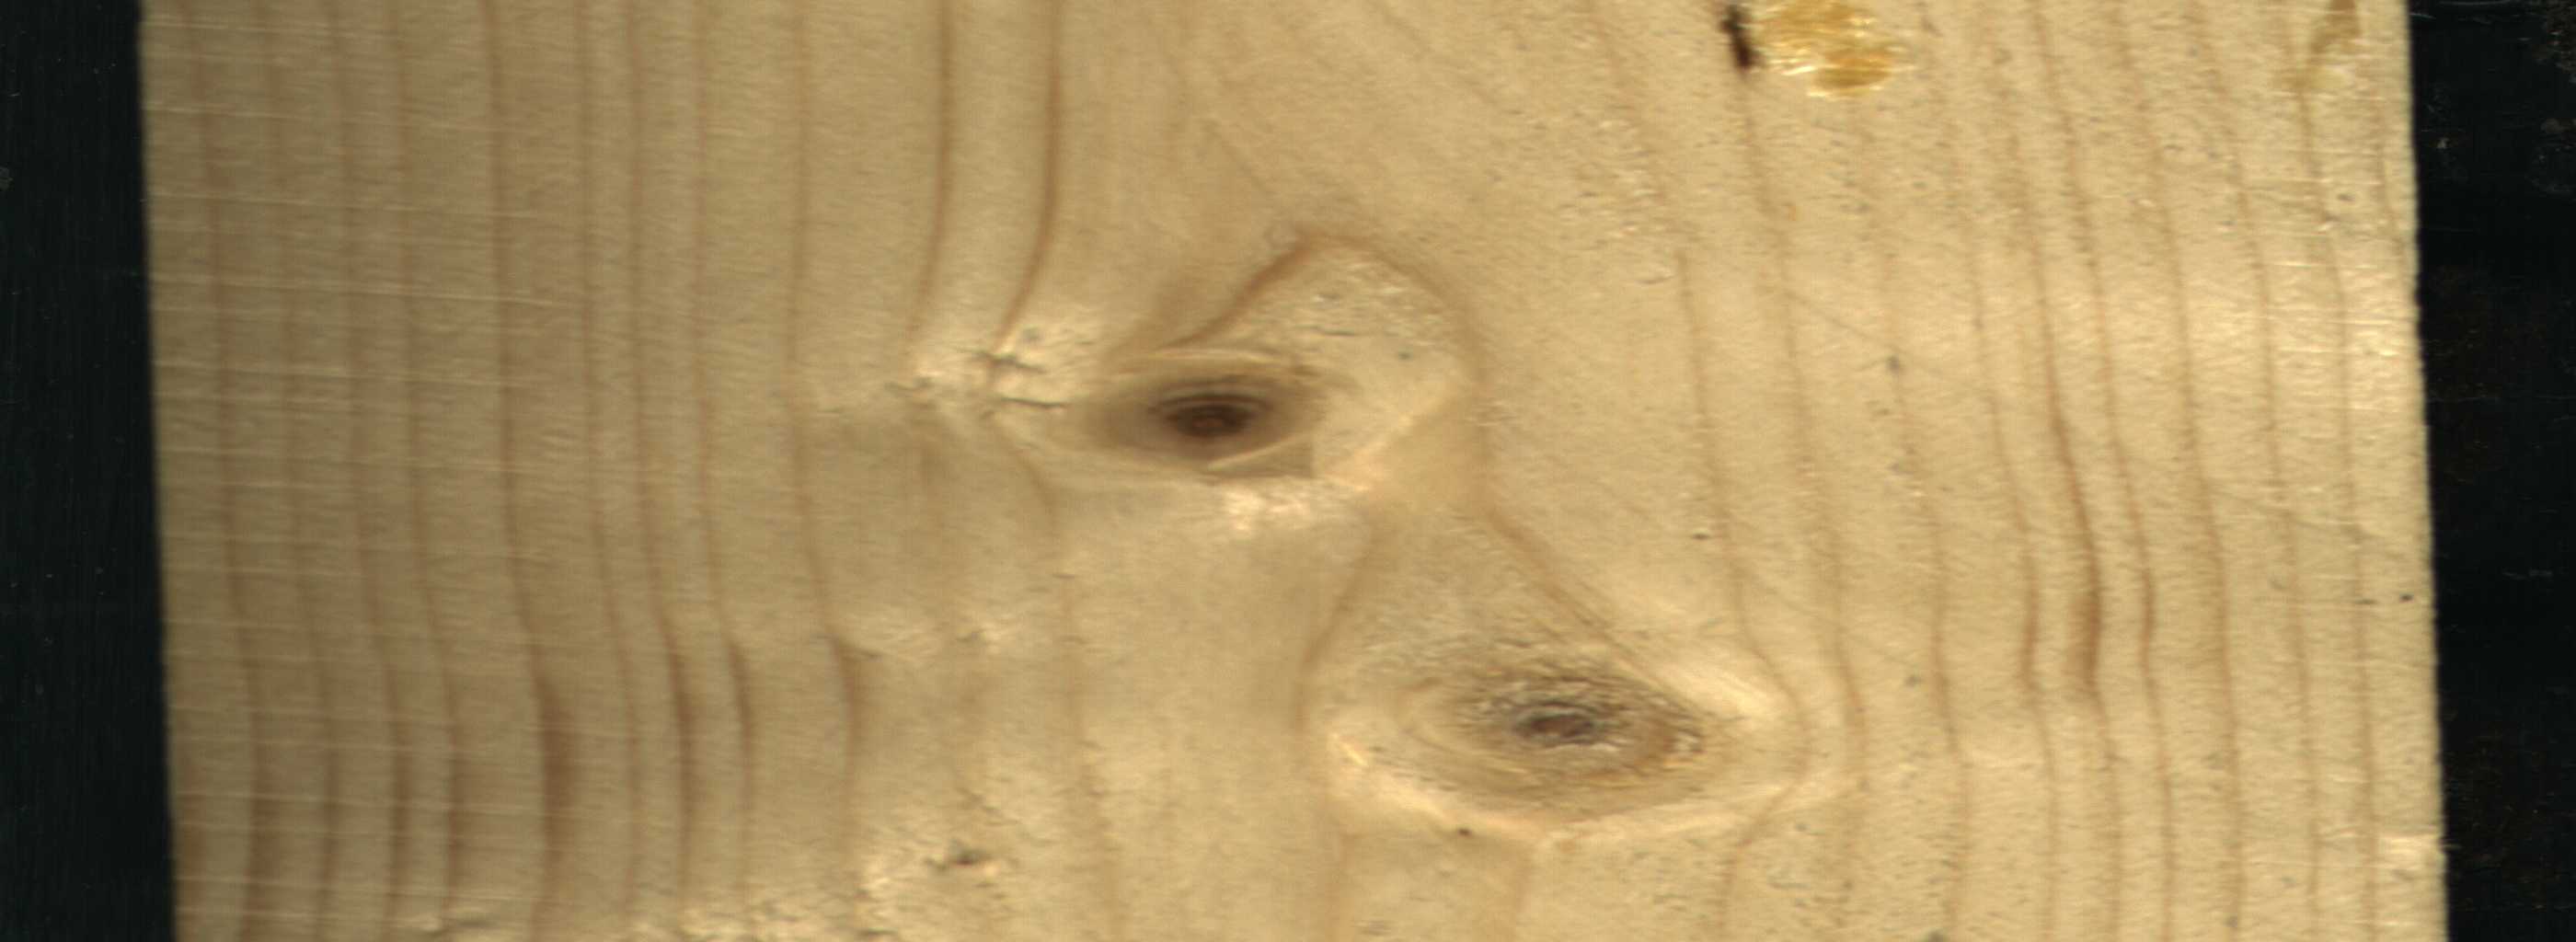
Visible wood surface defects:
resin
Live_Knot
Live_Knot